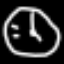
Label: clock